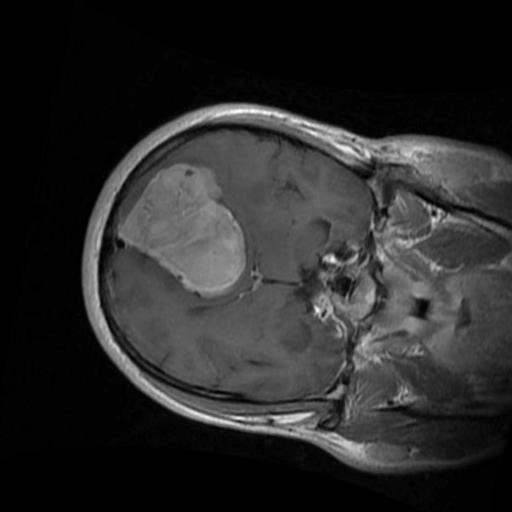
Label: brain_menin